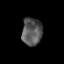
Tissue: prostate
Cell type: Epithelial cells
Senescence score: 0.3422
Nuclear area (px): 546
Mean DAPI intensity: 86.315